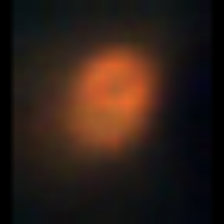
Taxon: NanoPlankton
Group: Other